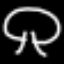
Label: mushroom